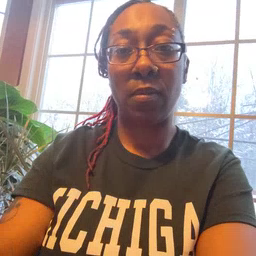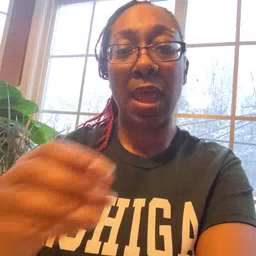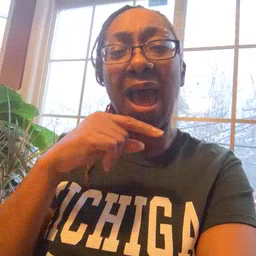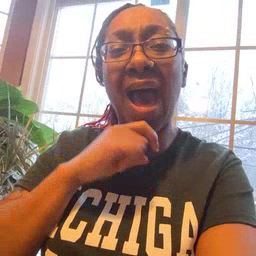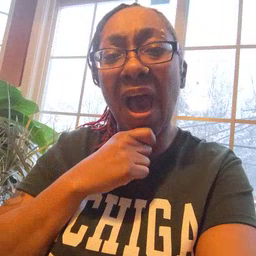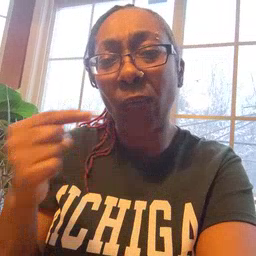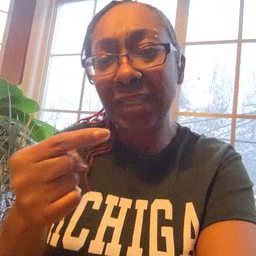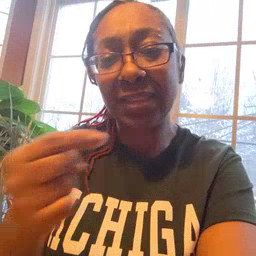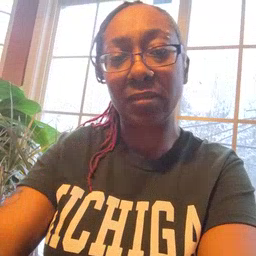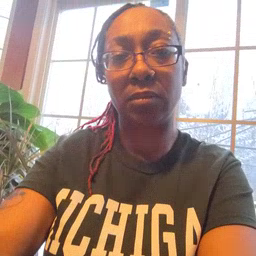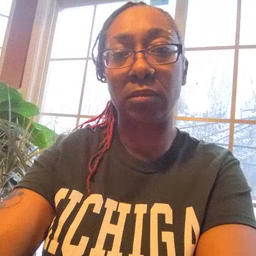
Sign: owie